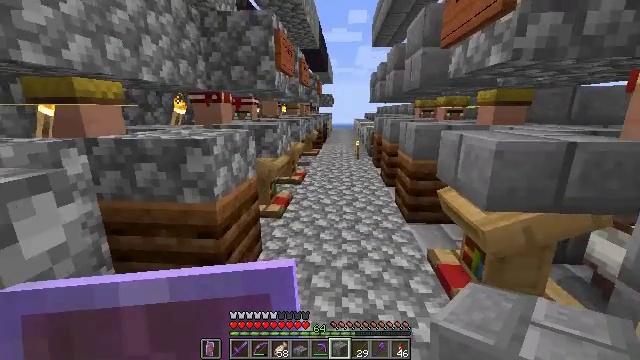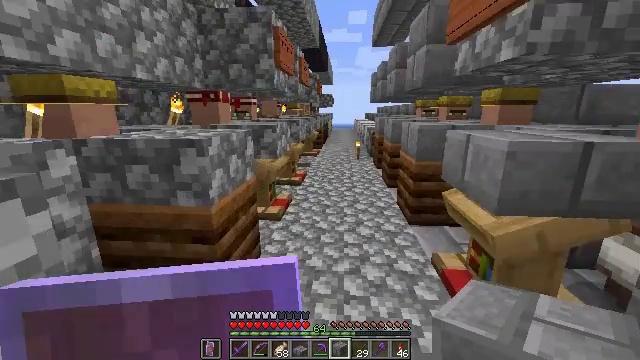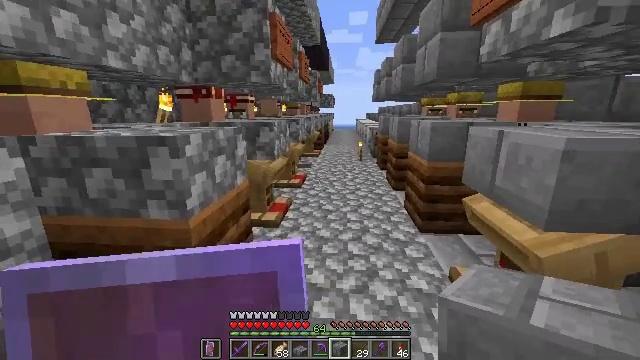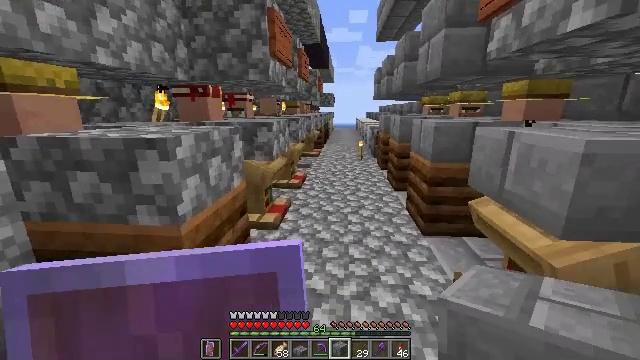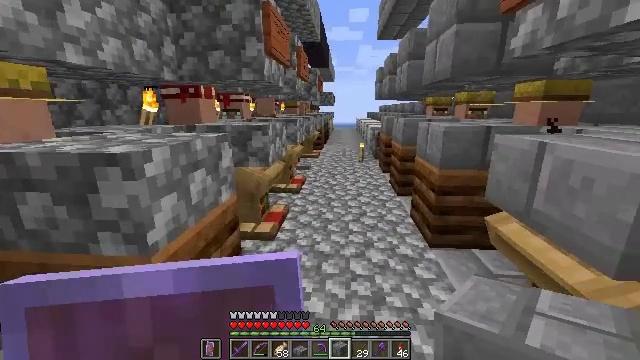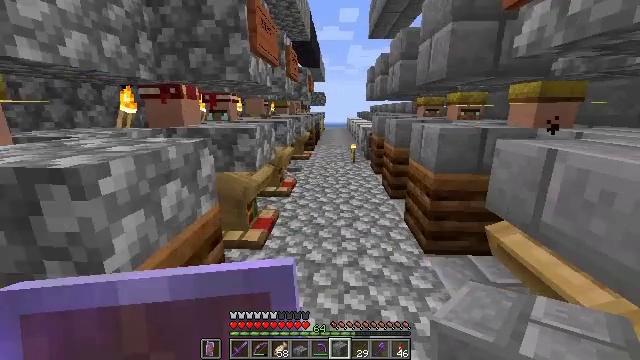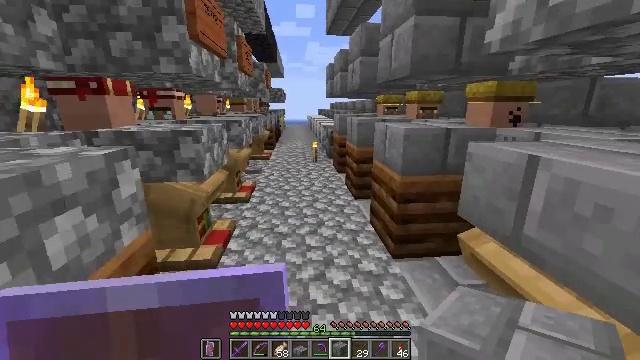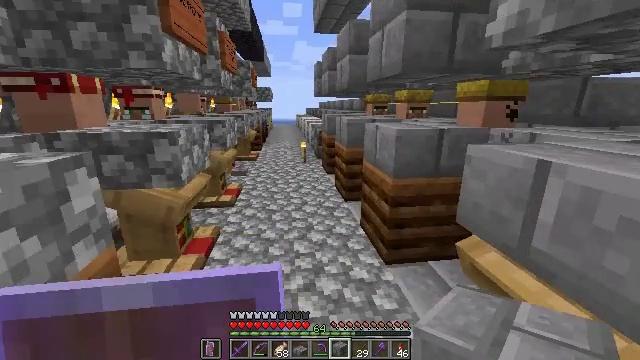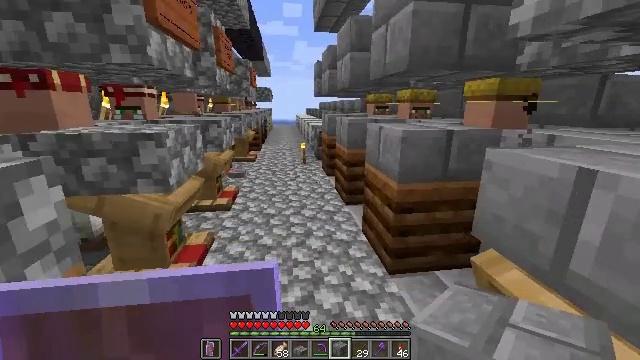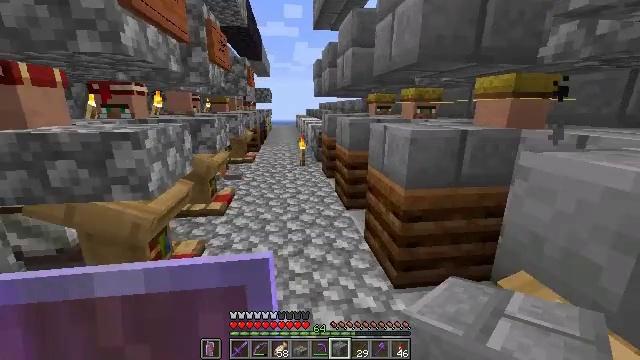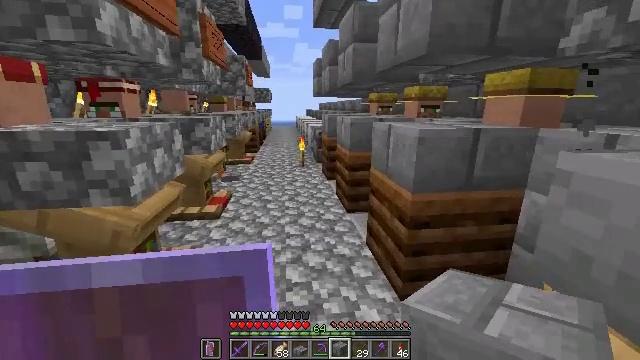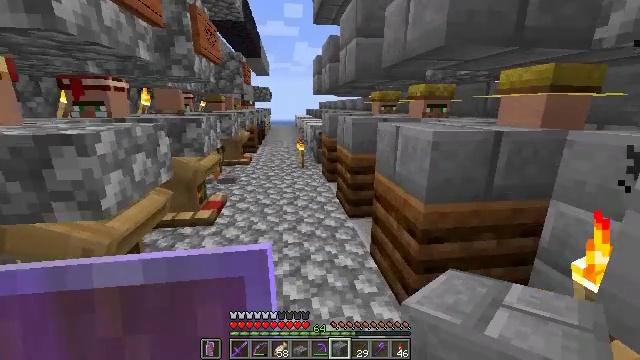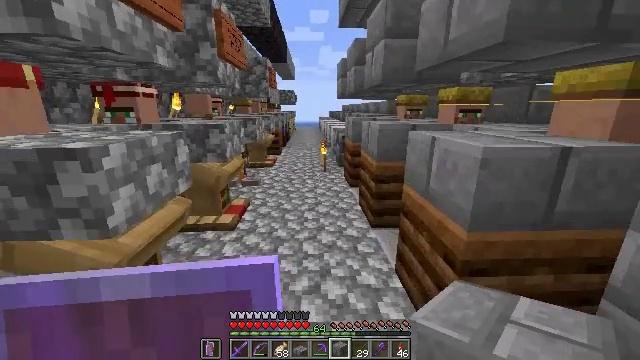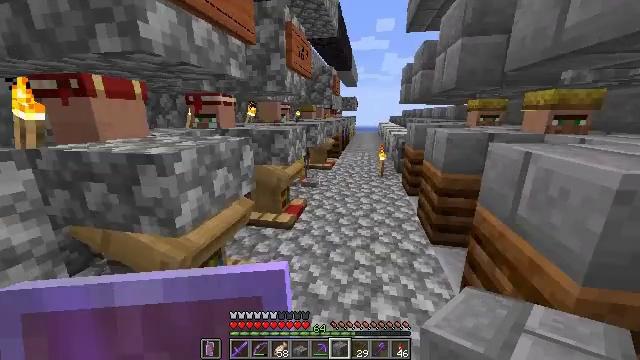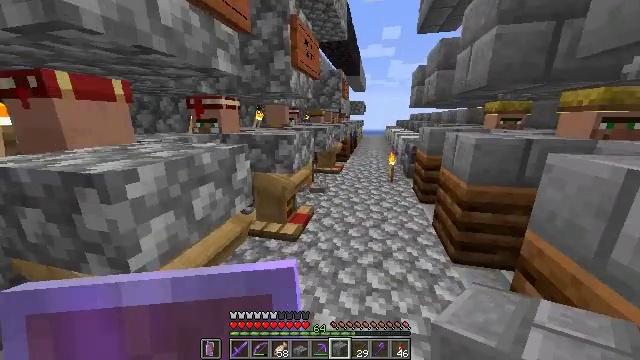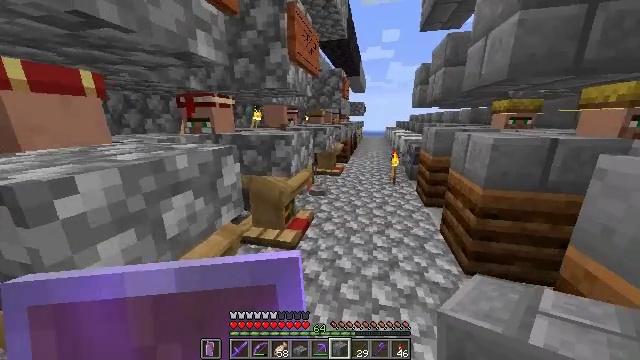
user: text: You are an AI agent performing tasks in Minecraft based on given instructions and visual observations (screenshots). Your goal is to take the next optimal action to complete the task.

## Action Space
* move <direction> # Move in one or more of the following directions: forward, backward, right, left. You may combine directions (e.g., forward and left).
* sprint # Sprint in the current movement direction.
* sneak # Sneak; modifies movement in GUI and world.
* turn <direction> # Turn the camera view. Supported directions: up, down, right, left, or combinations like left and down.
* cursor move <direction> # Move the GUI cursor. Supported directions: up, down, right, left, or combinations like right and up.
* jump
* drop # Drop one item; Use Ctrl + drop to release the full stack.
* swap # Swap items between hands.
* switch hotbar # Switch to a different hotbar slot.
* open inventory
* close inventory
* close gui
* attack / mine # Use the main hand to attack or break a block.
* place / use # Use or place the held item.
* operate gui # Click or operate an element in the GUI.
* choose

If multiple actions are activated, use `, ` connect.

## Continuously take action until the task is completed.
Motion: motion action
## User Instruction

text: Gather the blast furnace into your inventory.
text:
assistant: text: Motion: move forward
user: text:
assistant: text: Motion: move forward
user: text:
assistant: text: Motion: move forward
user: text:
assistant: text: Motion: move forward
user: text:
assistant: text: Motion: move forward, turn right
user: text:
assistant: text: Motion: move forward, turn right
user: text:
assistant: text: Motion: move forward, turn right
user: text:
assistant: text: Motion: move forward
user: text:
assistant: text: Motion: move forward
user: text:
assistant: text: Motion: move forward
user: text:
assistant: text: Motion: move forward, sprint
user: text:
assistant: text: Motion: move forward, sprint, turn left
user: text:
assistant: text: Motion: move forward, sprint, turn left
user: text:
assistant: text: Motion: move forward, sprint, turn left
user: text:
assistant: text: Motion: move forward, sprint
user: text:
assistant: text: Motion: move forward, sprint, turn right
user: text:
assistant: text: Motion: move forward, sprint, turn right and down
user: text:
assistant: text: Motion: move forward, sprint, turn right
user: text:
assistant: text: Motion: move forward, sprint
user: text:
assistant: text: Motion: move forward, sprint
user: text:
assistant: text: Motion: move forward, sprint
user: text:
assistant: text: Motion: move forward, sprint
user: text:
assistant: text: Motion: move forward, sprint
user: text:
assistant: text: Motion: move forward, sprint
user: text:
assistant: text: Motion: move forward, sprint
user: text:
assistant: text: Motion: move forward, sprint, turn left
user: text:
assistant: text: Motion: move forward, sprint, turn left
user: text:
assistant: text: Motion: move forward, sprint
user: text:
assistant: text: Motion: move forward, sprint
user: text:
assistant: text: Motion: move forward, sprint